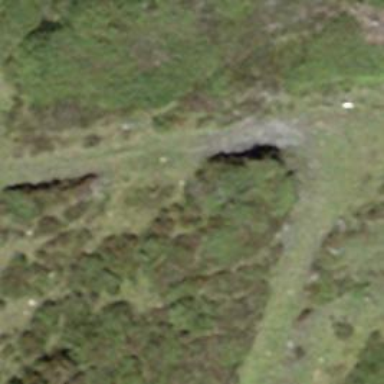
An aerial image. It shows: Path.